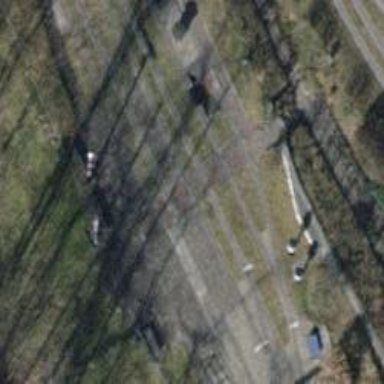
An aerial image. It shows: Miniature railway.